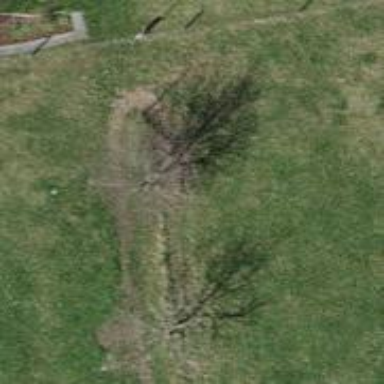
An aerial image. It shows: Urban tree adds touch of nature to the surroundings.